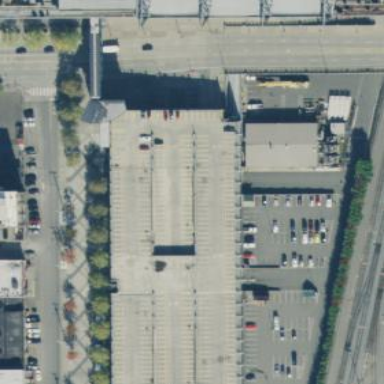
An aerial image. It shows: Multi-storey parking building.